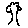
Label: tree